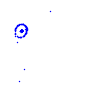
Particle: kaon